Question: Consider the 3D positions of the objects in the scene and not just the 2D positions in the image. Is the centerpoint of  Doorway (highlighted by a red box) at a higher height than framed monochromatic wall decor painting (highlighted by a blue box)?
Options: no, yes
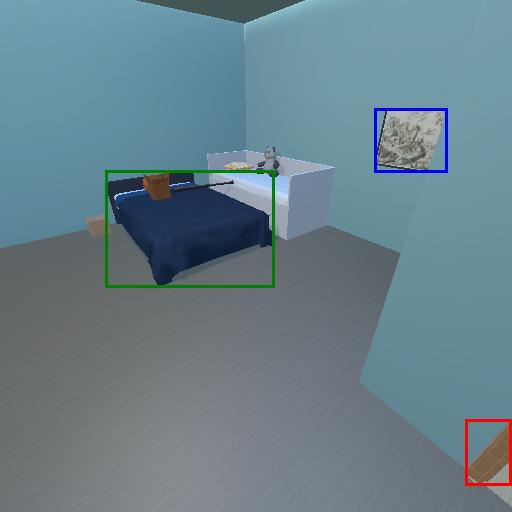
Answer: no